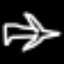
Label: airplane